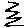
Label: zigzag